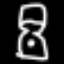
Label: hourglass